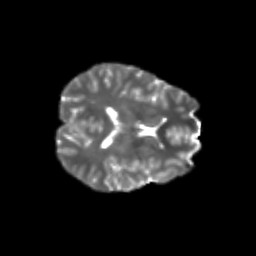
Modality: T2w
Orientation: axial
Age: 23
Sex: female
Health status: healthy
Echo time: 0.074 s